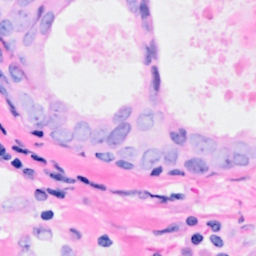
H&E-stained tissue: Breast